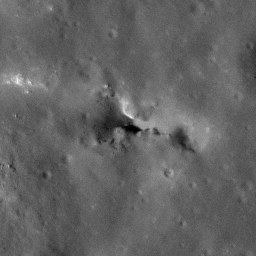
Pit: Copernicus 21
Host crater: Copernicus
Host type: impact_melt
Lunar coordinates: latitude 10.194, longitude 339.847